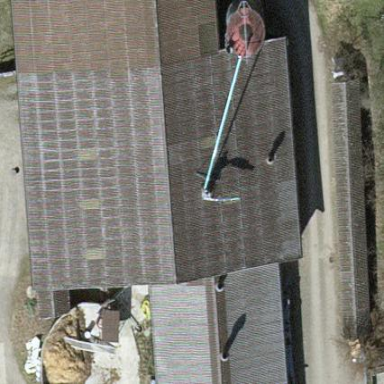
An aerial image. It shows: Barn.